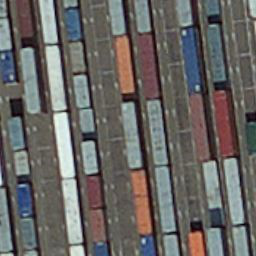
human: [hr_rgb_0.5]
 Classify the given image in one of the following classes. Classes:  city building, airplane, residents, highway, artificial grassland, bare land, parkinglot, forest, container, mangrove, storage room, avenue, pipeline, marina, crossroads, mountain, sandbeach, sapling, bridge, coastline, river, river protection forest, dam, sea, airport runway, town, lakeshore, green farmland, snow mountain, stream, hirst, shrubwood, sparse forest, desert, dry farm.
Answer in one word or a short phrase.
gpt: container